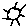
Label: sun